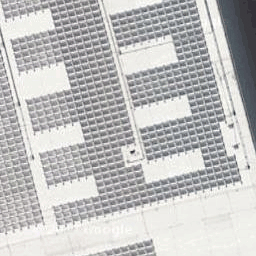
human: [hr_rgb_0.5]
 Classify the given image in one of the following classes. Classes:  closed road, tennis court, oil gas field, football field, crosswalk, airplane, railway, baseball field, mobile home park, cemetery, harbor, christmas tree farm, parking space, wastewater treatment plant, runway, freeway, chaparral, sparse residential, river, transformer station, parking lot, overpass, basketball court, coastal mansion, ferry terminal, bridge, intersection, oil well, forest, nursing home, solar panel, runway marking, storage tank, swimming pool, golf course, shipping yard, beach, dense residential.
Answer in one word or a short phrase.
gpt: solar panel